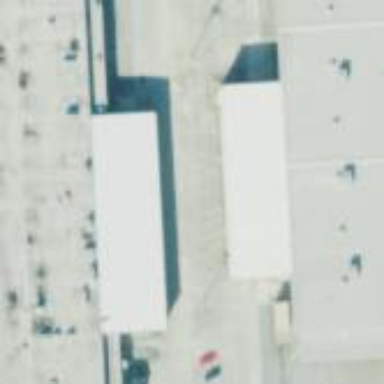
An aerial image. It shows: Warehouse building.